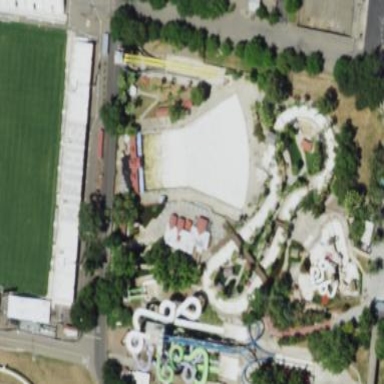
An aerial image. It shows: Leisure land featuring wave pool as swimming pool.